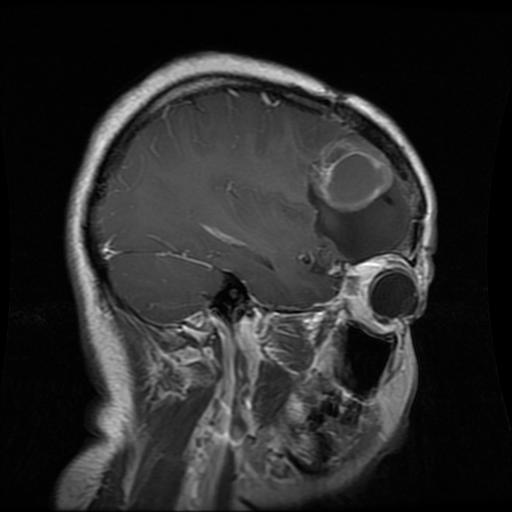
Label: glioma